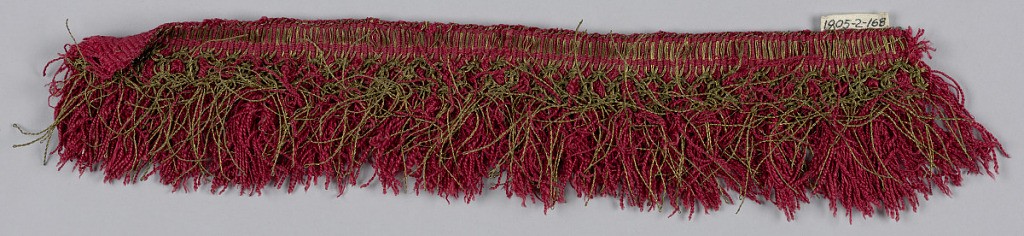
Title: Fringe
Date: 16th century
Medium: silk, metallic thread (gold strips wound on a silk core) Technique: plain weave
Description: Red and metallic gold fringe with a woven heading in a trellis design formed by an overlay of gold threads. Fringe over a skirt of twisted red threads.